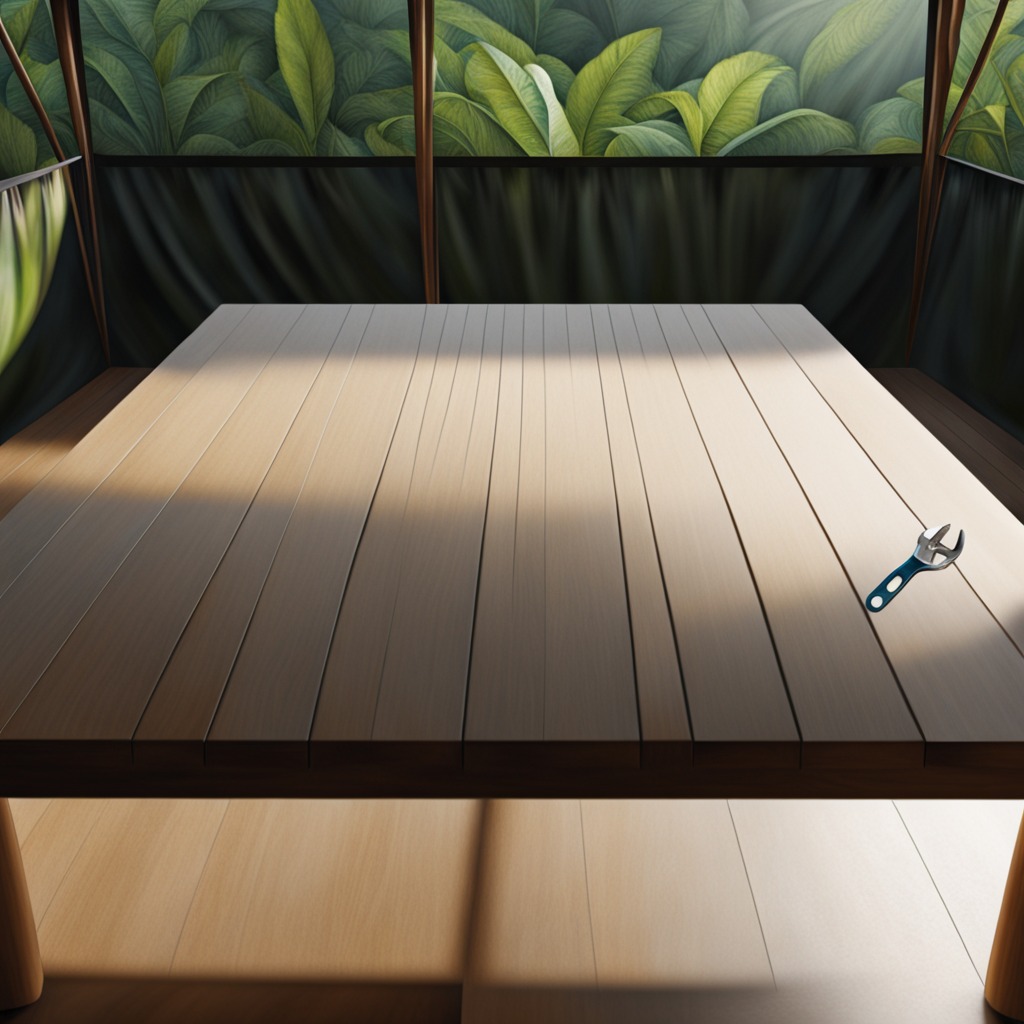
An wrench is lying on a wooden table inside a jungle field workshop tent humid ambient light worn but.